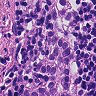
Metastatic tissue present: yes